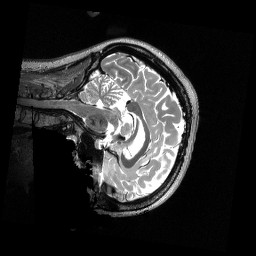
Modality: T2w
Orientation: sagittal
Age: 29
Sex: female
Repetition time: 3.2 s
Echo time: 0.563 s